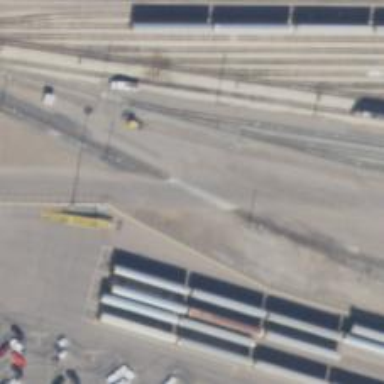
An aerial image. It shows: Railway yard in service.